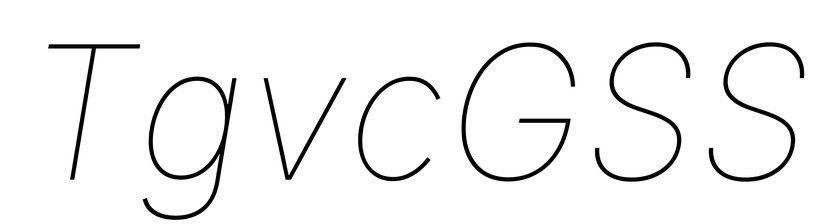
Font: Inter-Italic_Thin_Italic